Interaction volume radius: 5 \u00c5
Interaction volume height: 35 \u00c5
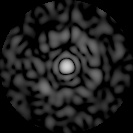
Disorder parameter: 0.8392